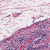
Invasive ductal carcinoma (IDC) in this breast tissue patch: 1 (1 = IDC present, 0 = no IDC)